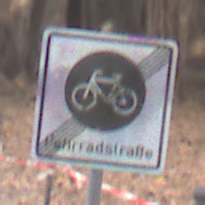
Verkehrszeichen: EndeFahrradstrasse
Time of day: MorningAfternoon
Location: Outdoor (Suburban)
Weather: PartlyCloudy
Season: NotSpecified
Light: Natural